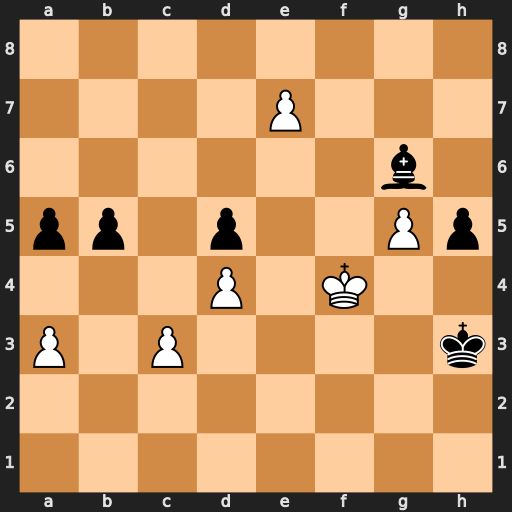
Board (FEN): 8/4P3/6b1/pp1p2Pp/3P1K2/P1P4k/8/8
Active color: w
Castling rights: -
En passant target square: -
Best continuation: Ke5 Kg4 Kf6 h4 Kxg6